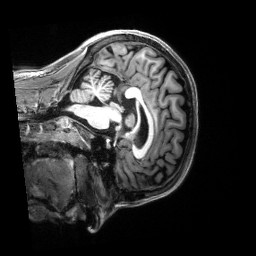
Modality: T1w
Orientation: sagittal
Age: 19
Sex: female
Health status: healthy
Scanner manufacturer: siemens
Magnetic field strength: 3 T
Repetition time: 2.5 s
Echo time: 0.00222 s